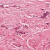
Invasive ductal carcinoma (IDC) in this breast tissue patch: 1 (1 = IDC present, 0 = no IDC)